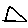
Label: triangle